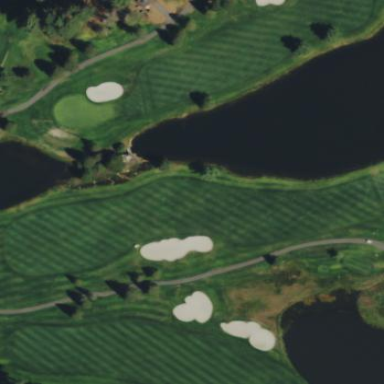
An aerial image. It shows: Golf rough area.